Field crop: maize
Growth stage: 1
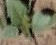
Species: datura